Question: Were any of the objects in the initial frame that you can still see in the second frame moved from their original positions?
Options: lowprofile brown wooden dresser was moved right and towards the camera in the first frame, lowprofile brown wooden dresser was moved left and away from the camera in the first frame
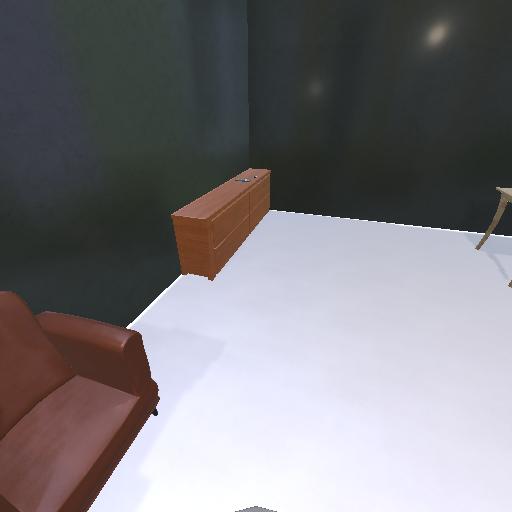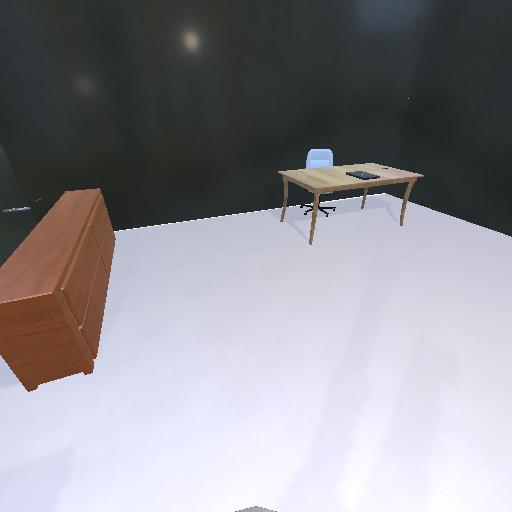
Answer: lowprofile brown wooden dresser was moved right and towards the camera in the first frame